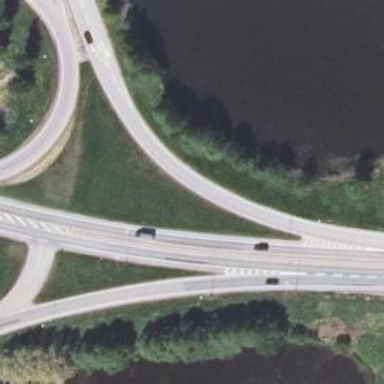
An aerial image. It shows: Trunk link highway.